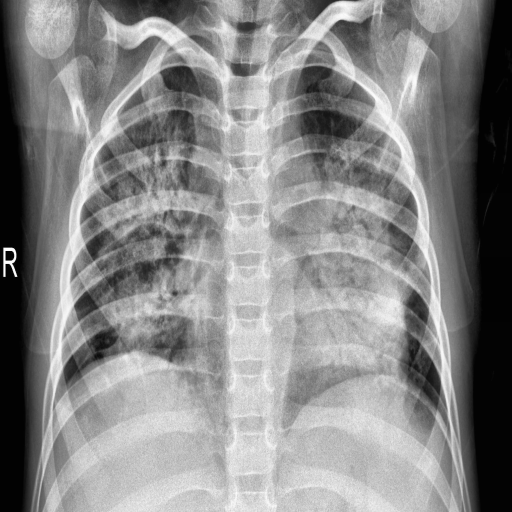
Finding: PNEUMONIA